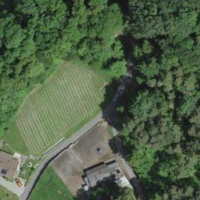
EUNIS habitat code: 44
Species observed at this site:
Sisymbrium officinale